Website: bh-photo
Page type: billing-address
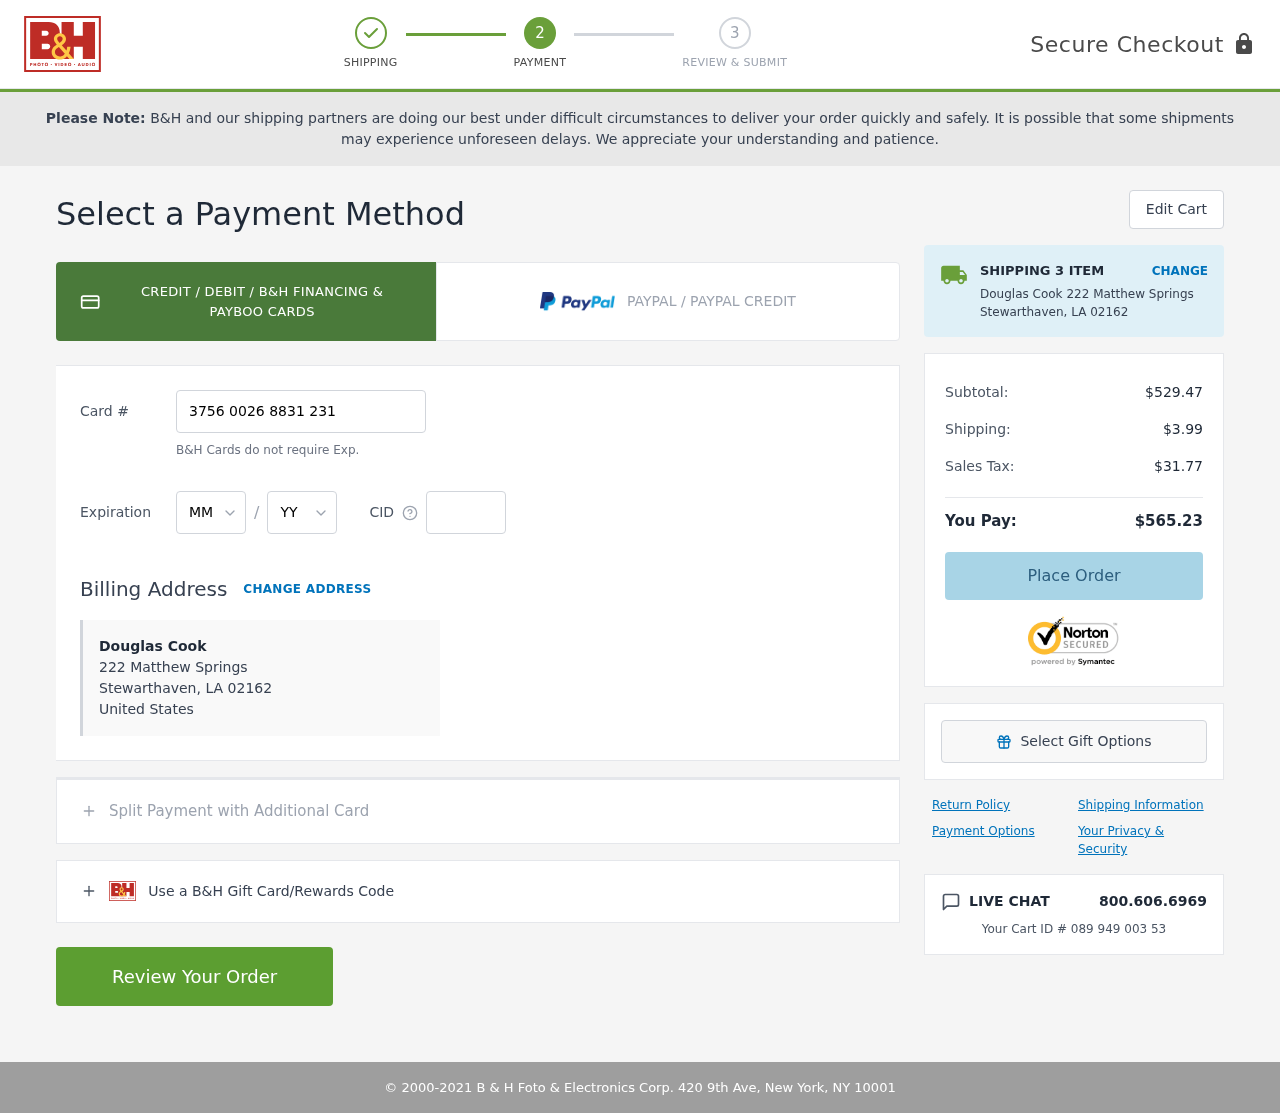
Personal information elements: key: PII_CARD_CVV
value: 7022
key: PII_CARD_EXPIRY_MONTH
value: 04
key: PII_CARD_EXPIRY_YEAR
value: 27
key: PII_CARD_NUMBER
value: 3756 0026 8831 231
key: PII_CITY
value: Stewarthaven
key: PII_COUNTRY
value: United States
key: PII_FULLNAME
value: Douglas Cook
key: PII_POSTCODE
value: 02162
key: PII_STATE_ABBR
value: LA
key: PII_STREET
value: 222 Matthew Springs
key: PII_FULLNAME2
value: Douglas Cook
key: PII_CITY_STATE
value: Stewarthaven, LA
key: PII_POSTCODE_FULL
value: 02162
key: PII_POSTCODE_NUMERIC
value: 2162
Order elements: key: ORDER_NUM_ITEMS
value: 3
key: ORDER_SUBTOTAL
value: $529.47
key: ORDER_SHIPPING_COST
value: $3.99
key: ORDER_TAX
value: $31.77
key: ORDER_TOTAL
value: $565.23
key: ORDER_ID
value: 089 949 003 53